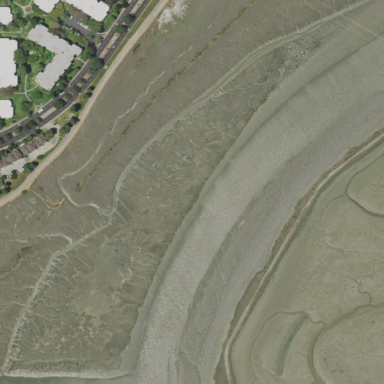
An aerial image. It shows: Tidal wetland area known as tidal flat.